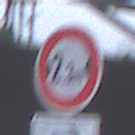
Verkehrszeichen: TatsaechlicheBreite2Komma3
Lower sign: RichtungsangabeDurchPfeile5
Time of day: MorningAfternoon
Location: Outdoor (Suburban)
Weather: Overcast
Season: NotSpecified
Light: Natural